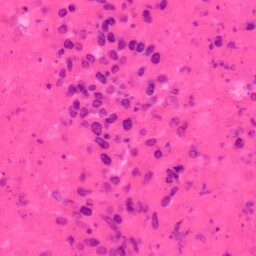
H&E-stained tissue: Colon